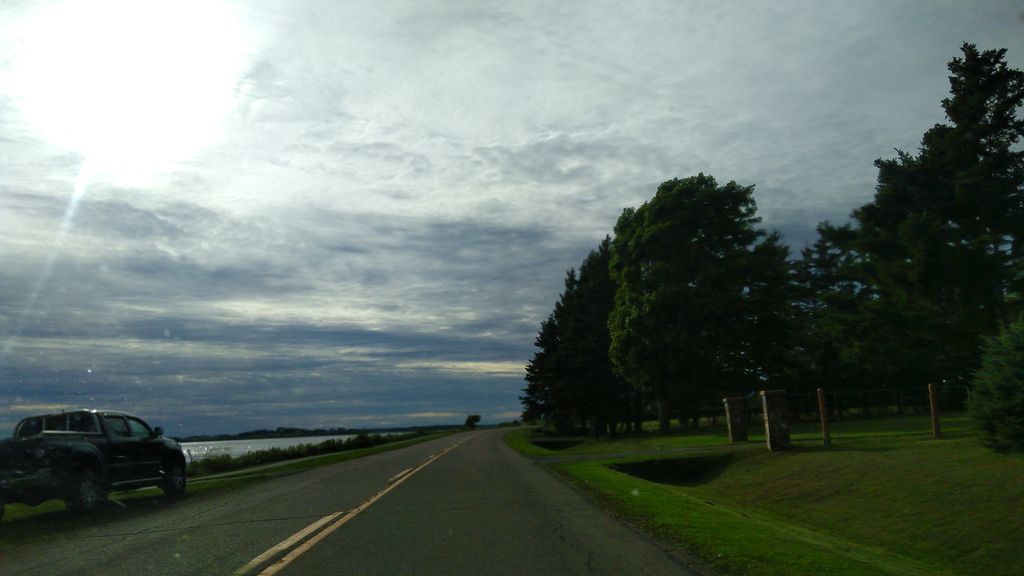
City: charlottetown